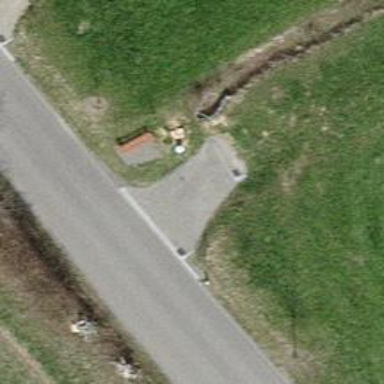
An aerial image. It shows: Bench for seating.